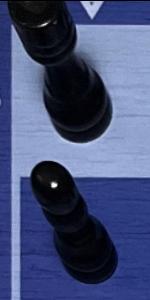
Label: Pawn_Black